Question: Using the style code below, I am able to change every menu item on my form to white with no border. It works great except when the item is a sub menu item, like in the attached picture. I cannot figure out how to remove the inner-border around it. I figured 0 border with a white background would do the trick. Any idea how to remove it?
'''
<Style TargetType="{x:Type MenuItem}">
<Setter Property="Background" Value="White"></Setter>
<Setter Property="BorderBrush" Value="White"></Setter>
<Setter Property="BorderThickness" Value="0"></Setter>
<Style.Triggers>
</Style.Triggers>
</Style>
'''
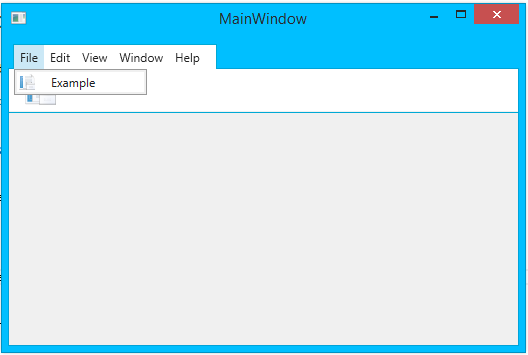
Answer: I think you will have to edit the ControlTemplate for the submenu, like showed <URL>.